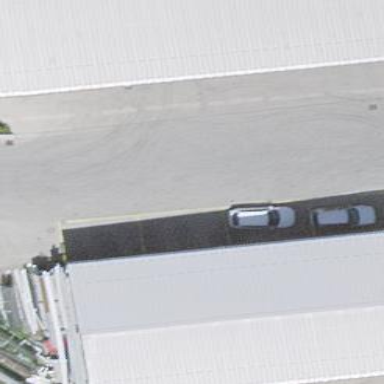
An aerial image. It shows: Industrial building.